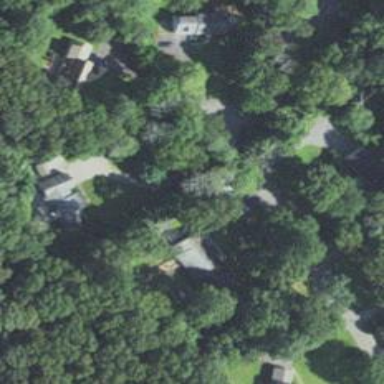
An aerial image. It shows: Residential driveway serving as service road.